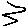
Label: zigzag